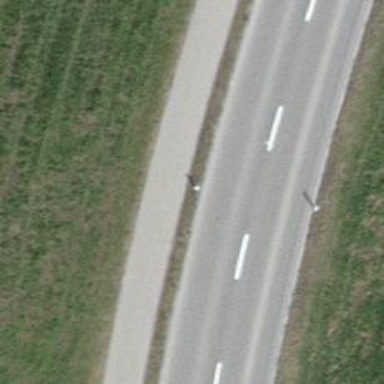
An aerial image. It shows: Secondary road with separate asphalt sidewalks.